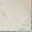
Piece: xx